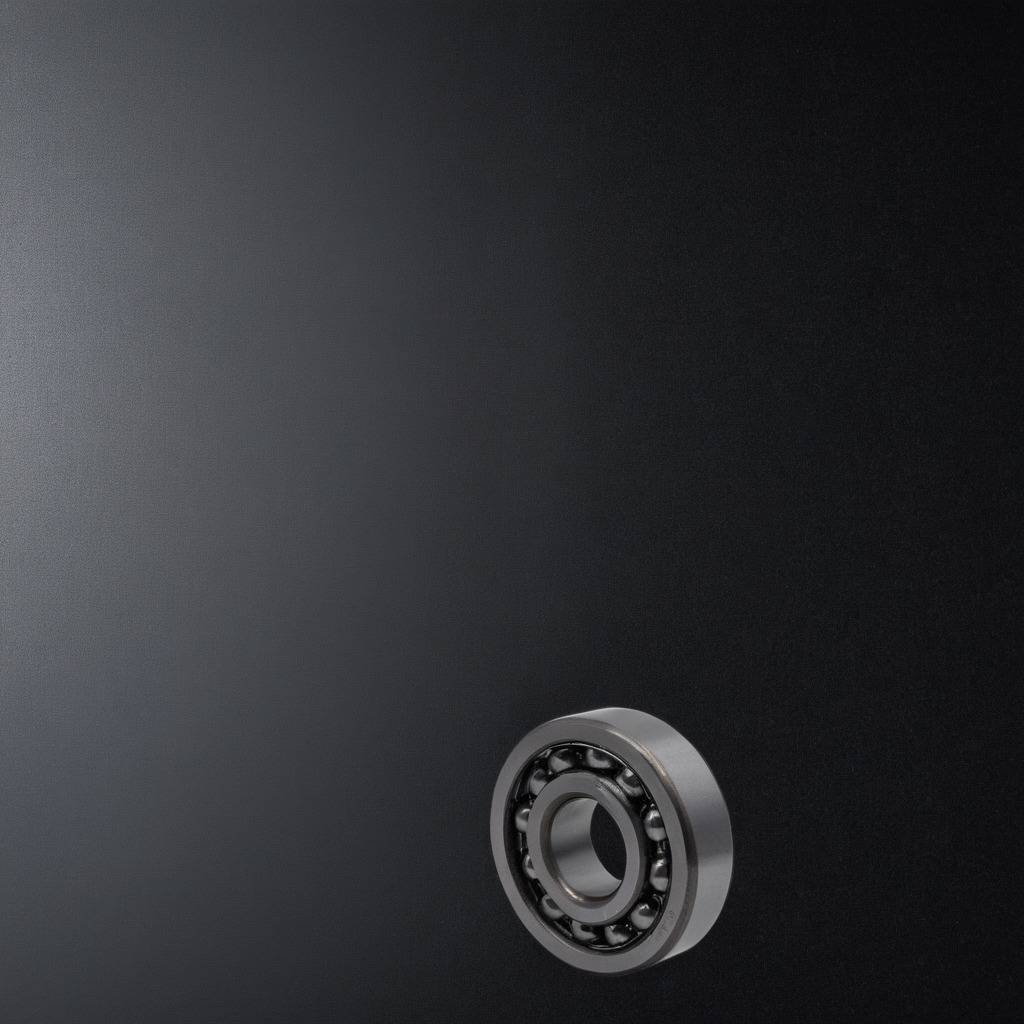
A metal ball bearing is lying on a clean granite tabletop covered with a black rubber mat inside a workshop under bright overhead lighting crisp shadows high clarity worn but beneath the mat